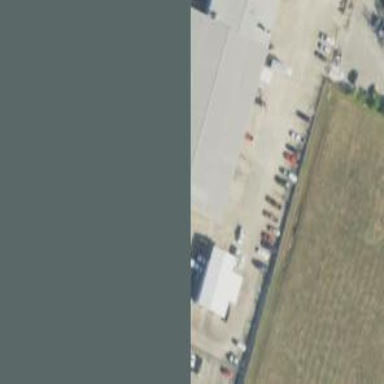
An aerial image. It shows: Building housing car shop.